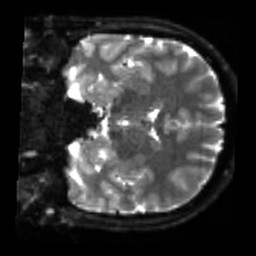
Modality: sbref
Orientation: coronal
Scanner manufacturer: siemens
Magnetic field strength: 3 T
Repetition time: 4 s
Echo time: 0.0594 s